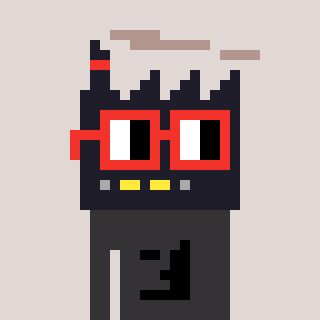
a pixel art character with square red glasses, a factory-shaped head and a grayscale-colored body on a warm background